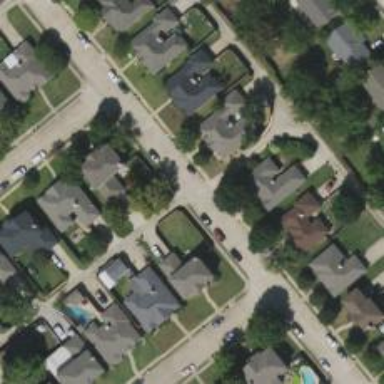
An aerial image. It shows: Residential road with separate sidewalk.